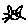
Label: cat